Question: I'm having this HTML where I center floating boxes:
'''
#container {
text-align: center;
background-color:#e0e0e0;
}
#box {
float:left;
background-color:#000000;
color:#fff;
}
'''
'''
<div id="container">
<div style="display: inline-block;">
<div id="box">
Test
</div>
</div>
</div>
'''

Why are the containers higher than the box?
See this JSFiddle:
<URL>
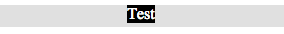
Answer: That's really because of using float, if you use display:inline-block; instead of float:left; then you won't get that space:
'''
#box {
display:inline-block;
/* float: left; */
background-color:#000000;
color:#fff;
}
'''
<URL>